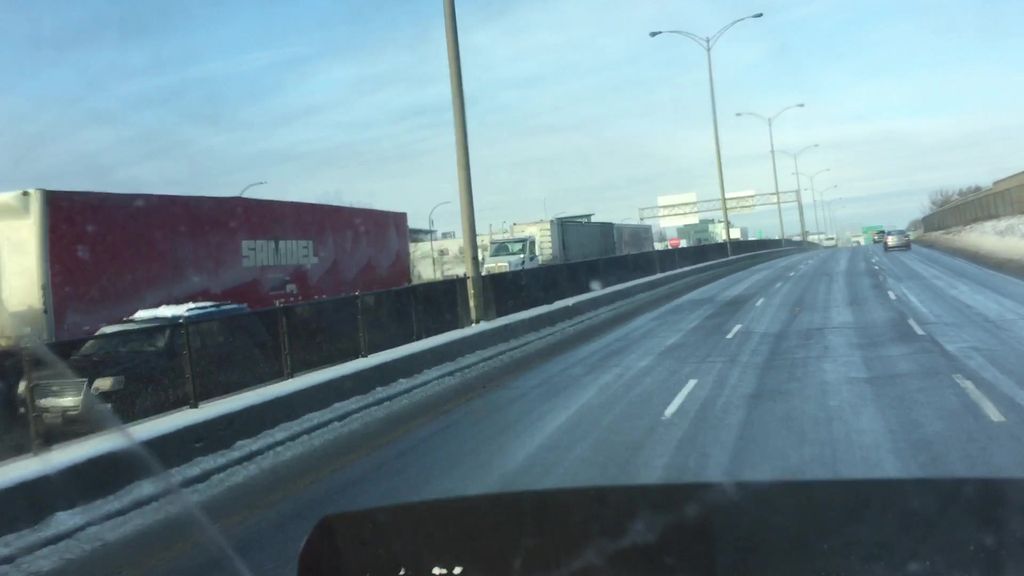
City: montreal